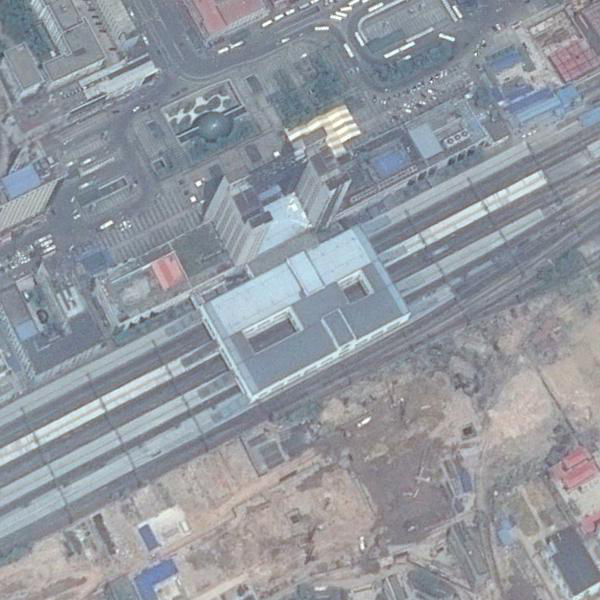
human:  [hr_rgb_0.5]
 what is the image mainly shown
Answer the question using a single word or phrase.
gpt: railway station